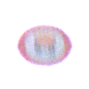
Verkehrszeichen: VerbotFahrzeugeWassergefaehrdenderLadung
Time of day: SunriseSunset
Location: Outdoor (Nature)
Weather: Overcast
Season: NotSpecified
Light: Natural